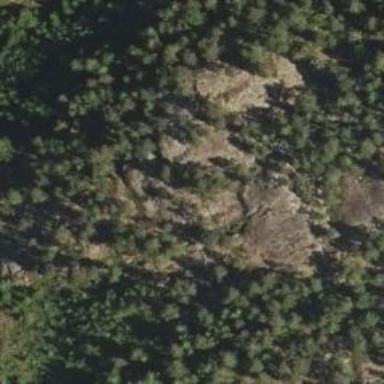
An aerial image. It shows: Cliff in nature.